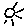
Label: sun